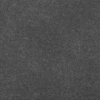
Label: dusty